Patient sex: M
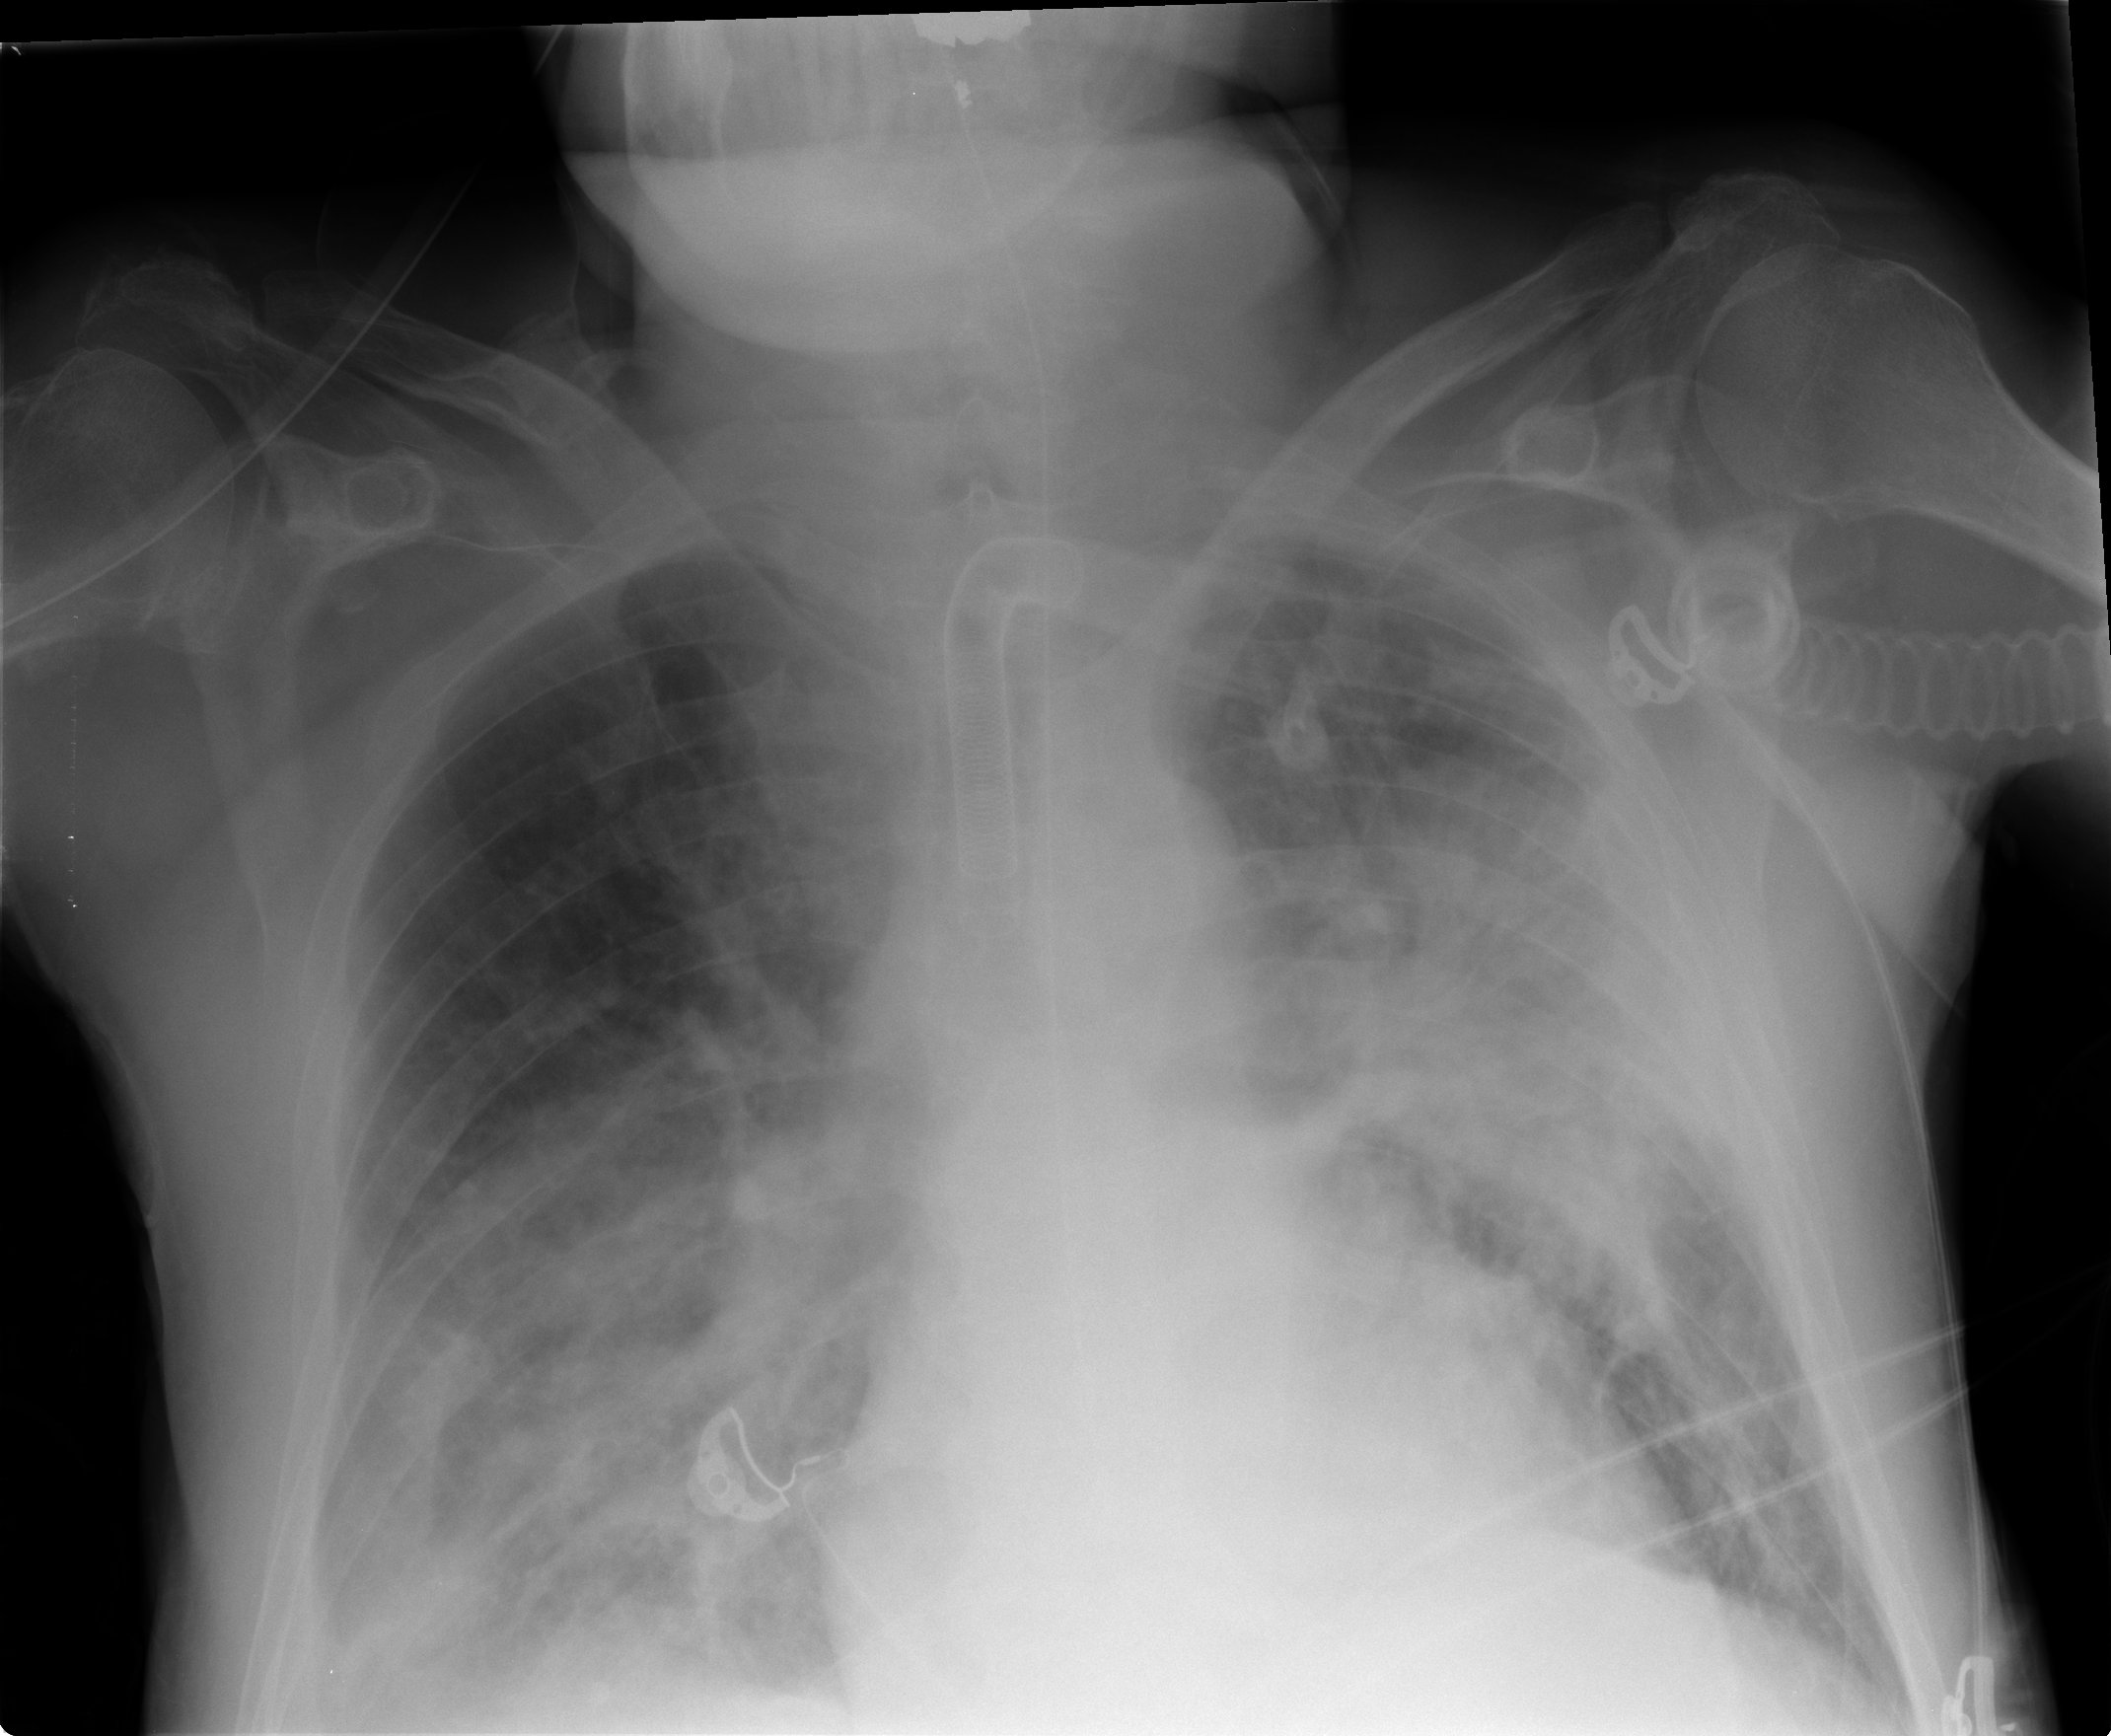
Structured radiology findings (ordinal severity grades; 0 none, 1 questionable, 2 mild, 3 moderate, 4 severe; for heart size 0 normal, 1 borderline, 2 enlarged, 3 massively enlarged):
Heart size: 1
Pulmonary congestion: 2
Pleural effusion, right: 2
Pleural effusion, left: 0
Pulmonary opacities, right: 3
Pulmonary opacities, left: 3
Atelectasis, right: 2
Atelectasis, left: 2